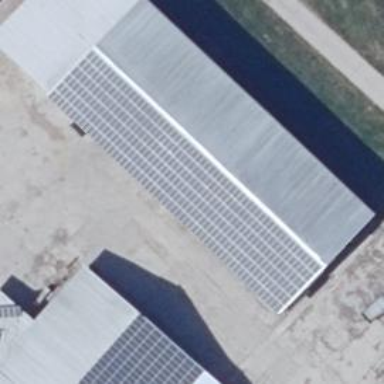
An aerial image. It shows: Solar photovoltaic panel generator producing electricity as small installation.